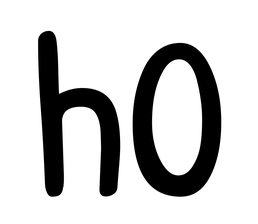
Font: PatrickHand-Regular